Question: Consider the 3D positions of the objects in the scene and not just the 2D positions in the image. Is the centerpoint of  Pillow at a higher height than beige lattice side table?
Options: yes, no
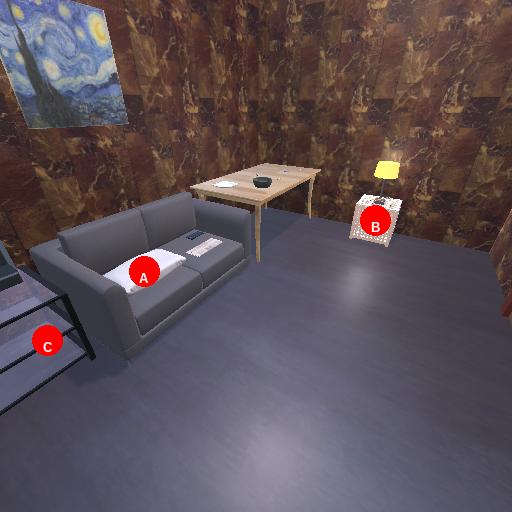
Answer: yes